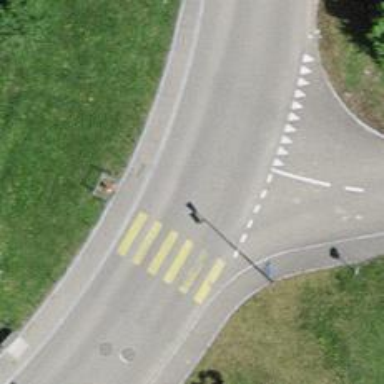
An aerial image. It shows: Uncontrolled zebra crossing on the road.